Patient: sex M, age 57
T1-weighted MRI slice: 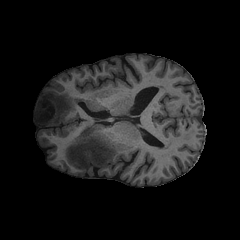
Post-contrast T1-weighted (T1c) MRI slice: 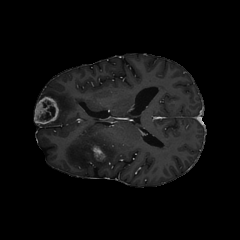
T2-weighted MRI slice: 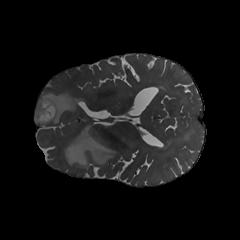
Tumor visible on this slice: yes
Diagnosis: Glioblastoma, IDH-wildtype
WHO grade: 4